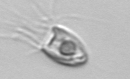
Label: Balanion